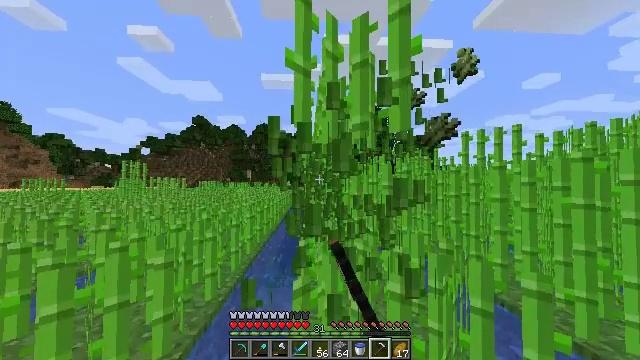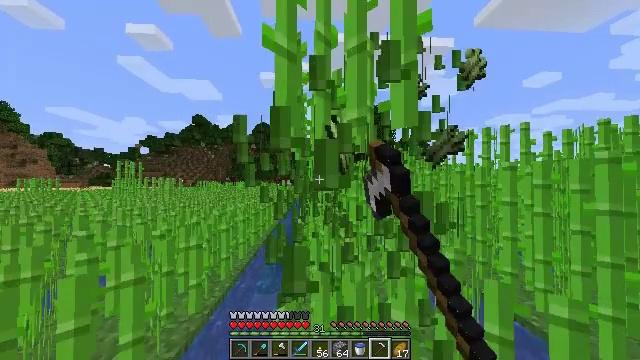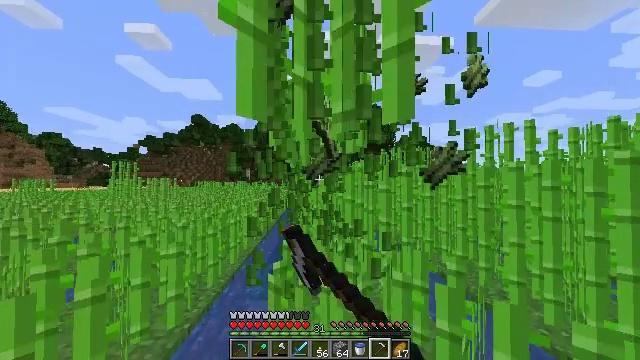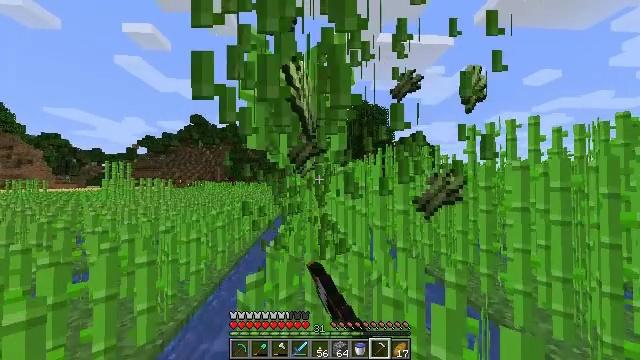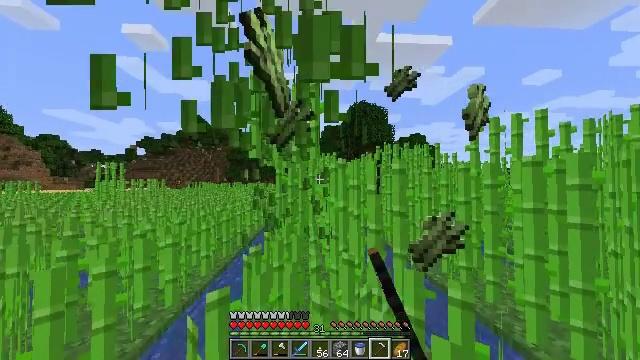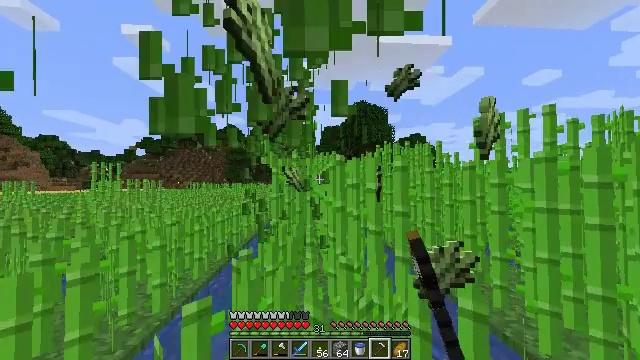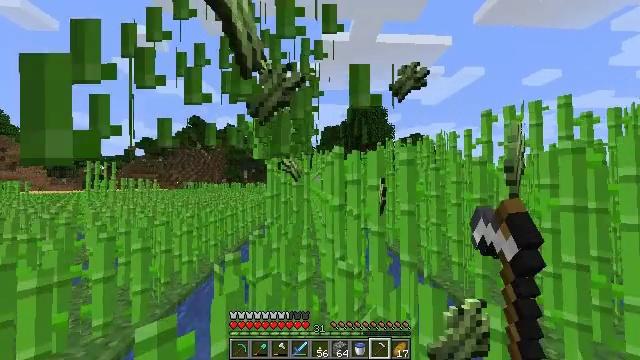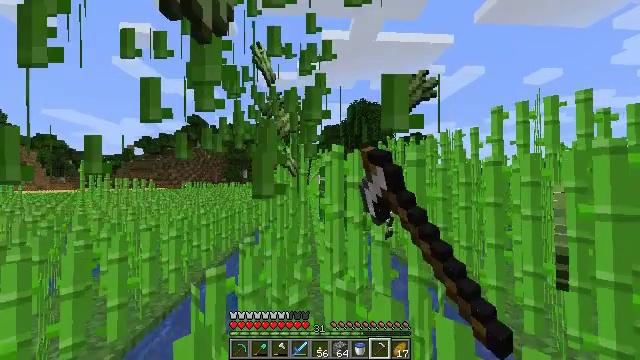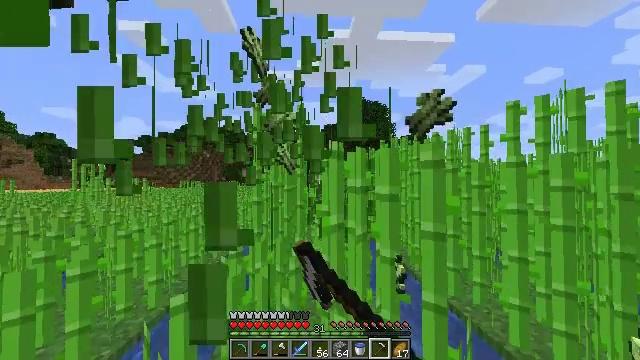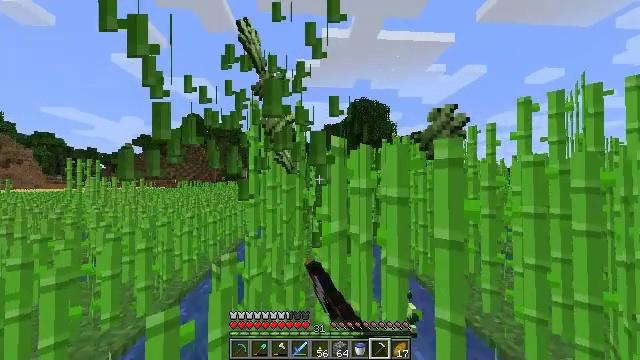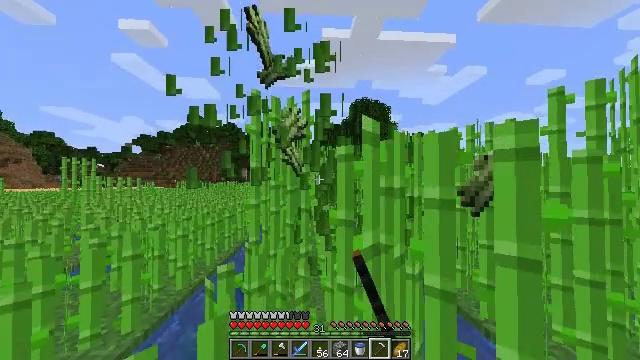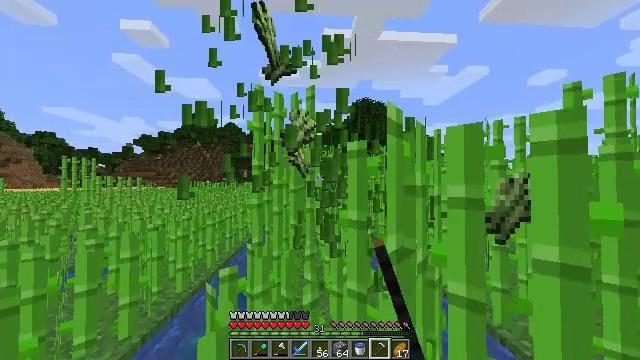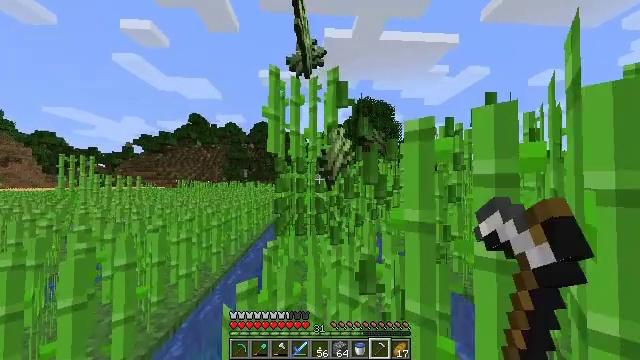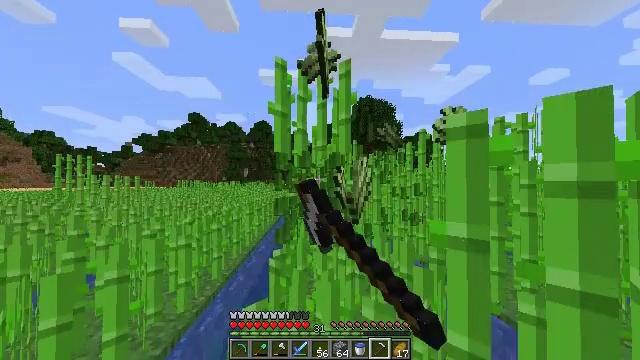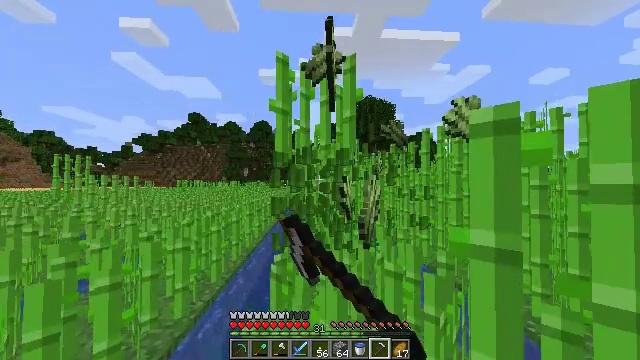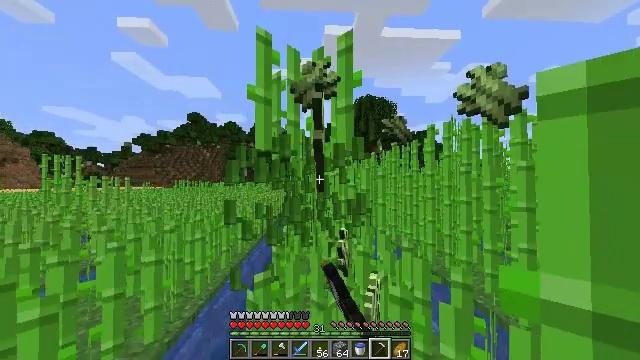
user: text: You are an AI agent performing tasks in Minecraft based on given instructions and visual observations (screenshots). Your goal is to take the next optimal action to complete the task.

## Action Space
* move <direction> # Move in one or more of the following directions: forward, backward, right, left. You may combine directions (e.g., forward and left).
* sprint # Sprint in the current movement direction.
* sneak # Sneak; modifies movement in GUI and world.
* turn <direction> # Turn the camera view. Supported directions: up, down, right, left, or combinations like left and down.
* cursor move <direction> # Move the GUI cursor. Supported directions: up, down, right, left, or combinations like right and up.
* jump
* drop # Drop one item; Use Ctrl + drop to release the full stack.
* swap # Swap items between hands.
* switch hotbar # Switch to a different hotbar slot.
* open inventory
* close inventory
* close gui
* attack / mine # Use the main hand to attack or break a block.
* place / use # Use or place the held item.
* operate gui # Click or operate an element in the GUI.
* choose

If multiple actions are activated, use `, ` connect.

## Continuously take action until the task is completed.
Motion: motion action
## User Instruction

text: Mine the sugar cane near rivers.
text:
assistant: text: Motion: move forward and move right, sprint, attack / mine
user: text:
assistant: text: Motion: move forward and move right, sprint, attack / mine
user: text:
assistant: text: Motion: move forward and move right, sprint, attack / mine
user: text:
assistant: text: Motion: move forward, sprint, attack / mine
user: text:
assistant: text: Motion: move forward, sprint, attack / mine
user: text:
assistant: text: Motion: move forward, sprint, attack / mine
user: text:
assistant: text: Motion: move forward, sprint, attack / mine
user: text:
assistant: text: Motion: move forward, sprint, attack / mine
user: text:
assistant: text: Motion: move forward and move left, sprint, attack / mine
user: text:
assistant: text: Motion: move forward and move left, sprint, attack / mine
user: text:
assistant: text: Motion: move forward and move left, sprint, attack / mine
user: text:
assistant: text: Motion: move forward and move left, sprint, attack / mine
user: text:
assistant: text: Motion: move forward, sprint, attack / mine
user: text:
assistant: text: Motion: move forward and move right, sprint, attack / mine
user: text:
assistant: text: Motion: move forward and move right, sprint, attack / mine
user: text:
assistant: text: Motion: move forward and move right, sprint, attack / mine
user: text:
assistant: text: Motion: move forward and move right, sprint, attack / mine
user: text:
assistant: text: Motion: move forward and move right, sprint, attack / mine
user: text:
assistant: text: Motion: move forward, sprint, attack / mine
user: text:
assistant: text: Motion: move forward, sprint, attack / mine
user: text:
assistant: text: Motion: move forward and move left, sprint, attack / mine
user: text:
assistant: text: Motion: move forward and move left, sprint, attack / mine
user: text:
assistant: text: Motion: move forward and move left, sprint, attack / mine
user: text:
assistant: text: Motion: move forward and move left, sprint, attack / mine
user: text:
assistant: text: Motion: move forward and move left, sprint, attack / mine
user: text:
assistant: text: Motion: move forward, sprint, attack / mine
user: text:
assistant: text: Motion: move forward, sprint, attack / mine
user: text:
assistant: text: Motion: move forward, sprint, attack / mine
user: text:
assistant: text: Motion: move forward, sprint, attack / mine
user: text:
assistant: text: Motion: move forward and move right, sprint, attack / mine